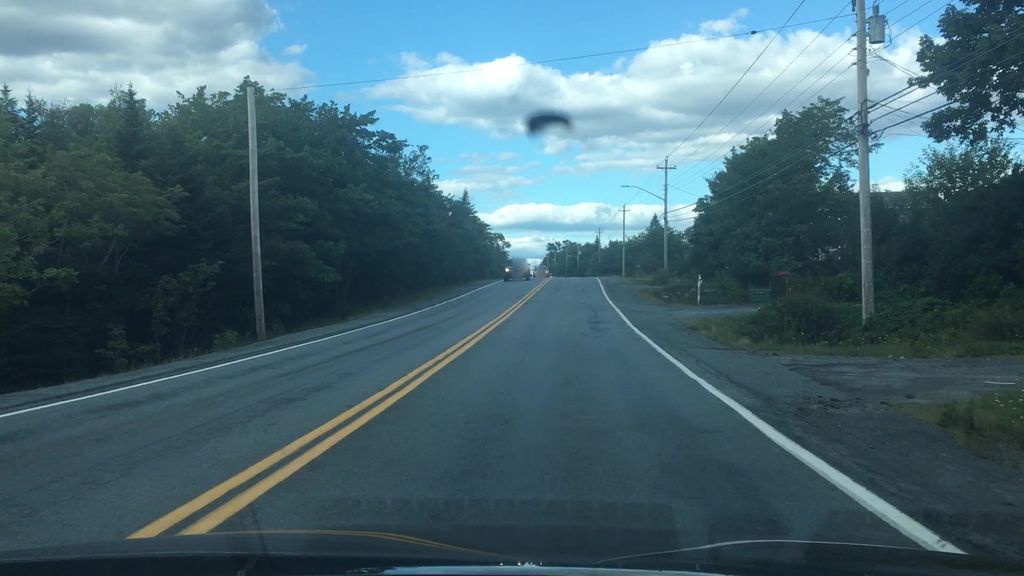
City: halifax